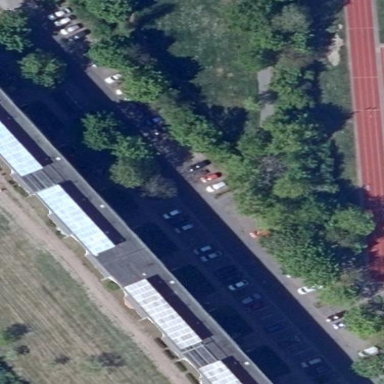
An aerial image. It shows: Parking area with surface.